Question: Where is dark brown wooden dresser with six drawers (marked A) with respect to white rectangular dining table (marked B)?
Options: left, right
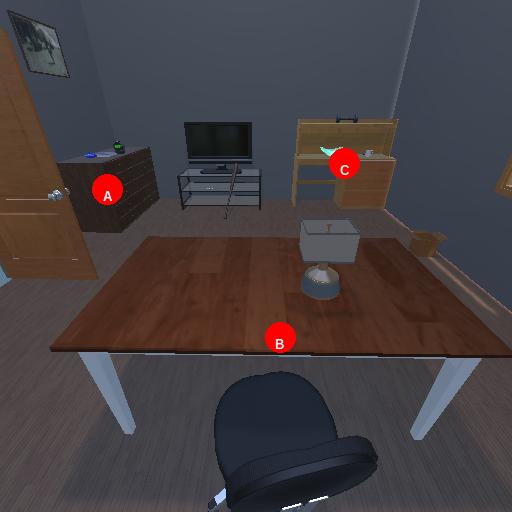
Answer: left